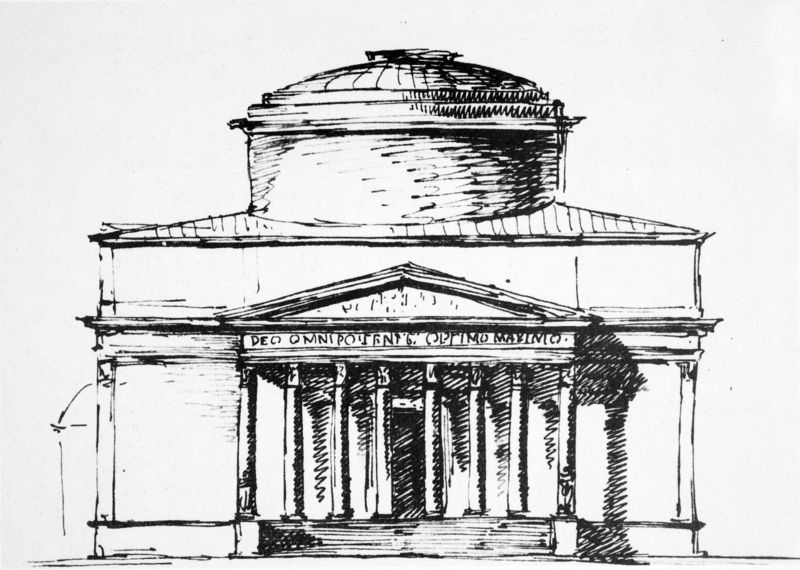
Titel: Kirchenentwurf
Künstler: Carl von Fischer
Standort: München
Institution: Architektursammlung der Technischen Universität
Schlagwörter: baum, blätter, feder, gott, schatten, weiß, dreieck, grau, licht, männer, paris, schwarz, skizze, säule, säulen, tür, zeichnung, dach, gebäude, haus, wand, architektur, sockel, kirche, klassizismus, oper, theater, front, renaissance, turm, vorbau, schrift, papier, ansicht, fassade, italien, studie, dächer, giebel, mauer, ziegel, pilaster, kuppel, treppe, treppen, inschrift, stufe, stufen, striche, tor, umriss, eingang, tusche, berlin, antike, rechteck, palast, dom, kohle, kontur, groß, schwarzweiss, schraffur, filzstift, strich, beschriftung, bleistift, entwurf, stift, architrav, pantheon, rom, kapitell, fries, dreiecksgiebel, portal, villa, sims, gesims, quader, ionisch, portikus, antik, schatte, freitreppe, plan, tempel, moderner, basis, dorisch, zeichnun, korinthisch, kupferstich, klassik, schauspielhaus, sakral, bau, parlament, aufstieg, acht, modernen, sakralbau, schindeln, römisch, athen, klassisch, gebälk, akropolis, schinkel, säulenhalle, fensterlos, riss, federzeichnung, tambourin, aufriss, tempelfront, tympanon, architekturzeichnung, attika, baptisterium, brunelleschi, zentralbau, okulus, rotunde, latein, deo, deo omnipotenz e optimo ma imo, deo optimo, eckpilaster, eckverstärkung, entuwrf, friedrick gilly, gilly, glaskuppel, goebel, hadrian, idicula, kubus, maximo, nachbau, neue wache, occulus, omnipotente, optimo, paladio, palladio, roma, rundbau, runddach, sockelgeschoss, spitzgiebel, stricj, thympanon, zeichning, lateinisch, jonisch, emtwurf, deo omnipotens optimo maximo, entwuef, victor emanuelle, omnipotent, omniposente